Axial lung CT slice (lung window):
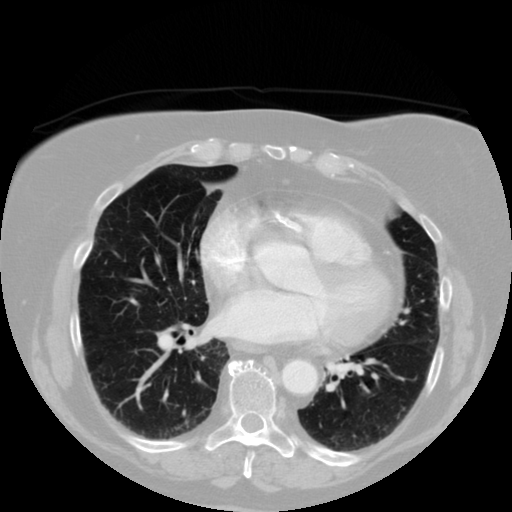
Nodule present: no